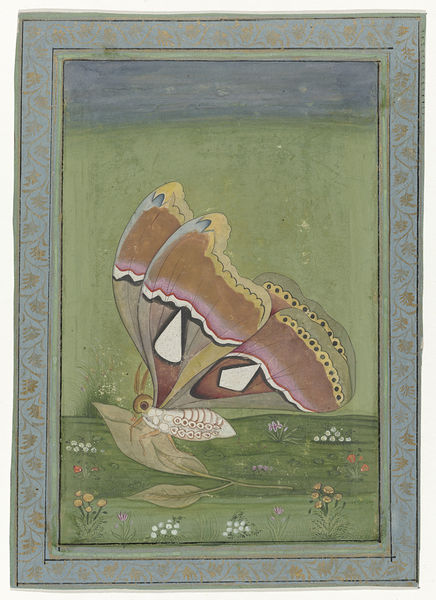
Titel: Atlasvlinder
Standort: Amsterdam
Institution: Rijksmuseum
Schlagwörter: blau, blätter, flügel, gemälde, himmel, weiß, aquarell, dreieck, gelb, grün, landschaft, blume, blumen, braun, bunt, orange, zeichnung, blüte, blüten, gras, rot, wiese, malerei, muster, ornament, augen, rahmen, bild, öl, ast, auge, gold, blatt, fliegen, füße, farben, ornamente, fühler, buch, linie, zweig, tupfen, schmetterling, cover, schnörkel, insekt, raupe, motte, gars, schmetterlingsraupe, bunter schmetterling